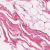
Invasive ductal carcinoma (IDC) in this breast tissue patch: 0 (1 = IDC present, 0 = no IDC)